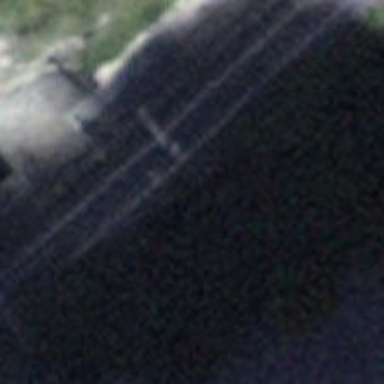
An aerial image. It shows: Power pole.